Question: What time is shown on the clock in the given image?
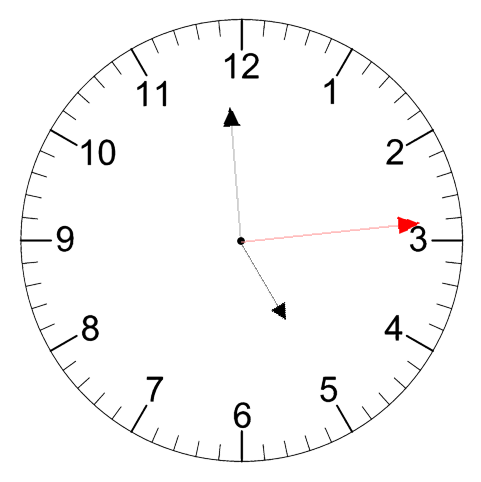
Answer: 04:59:14